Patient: sex F, age 40
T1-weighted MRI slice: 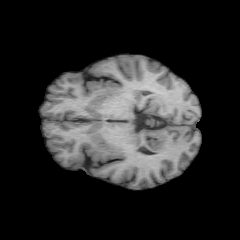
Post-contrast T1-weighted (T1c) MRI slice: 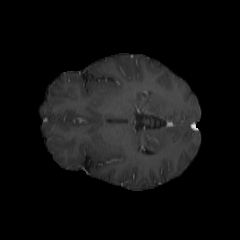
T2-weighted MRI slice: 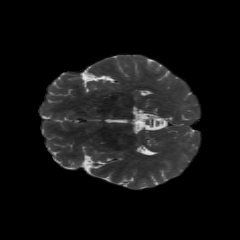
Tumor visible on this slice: no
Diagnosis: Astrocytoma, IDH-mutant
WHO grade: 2